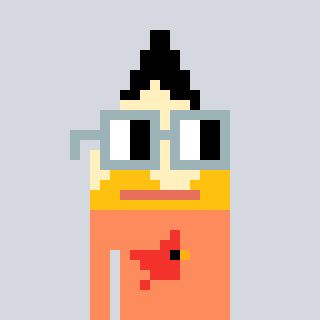
a pixel art character with square dark gray glasses, a pencil-shaped head and a peachy-colored body on a cool background